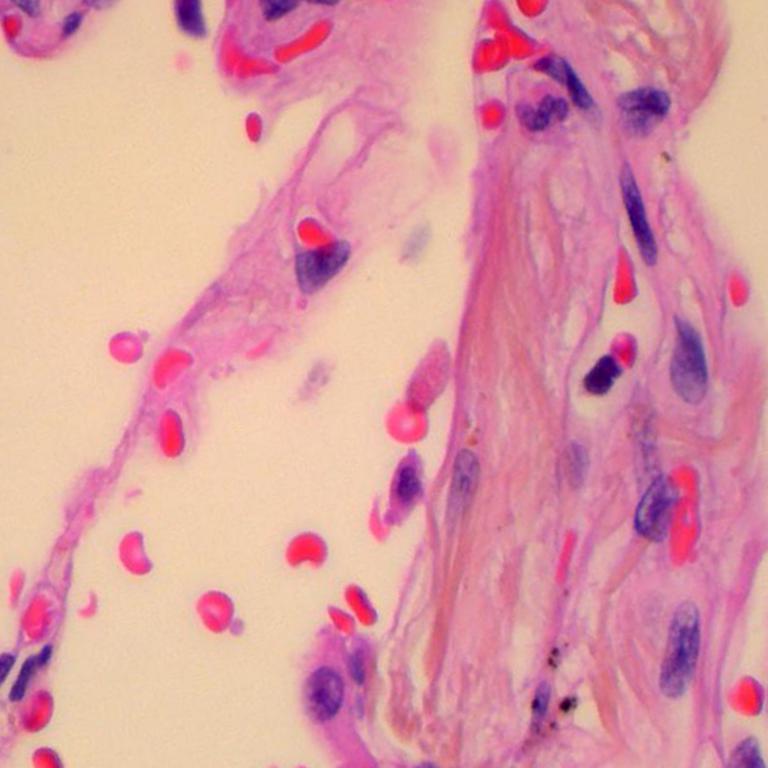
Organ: lung
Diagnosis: benign